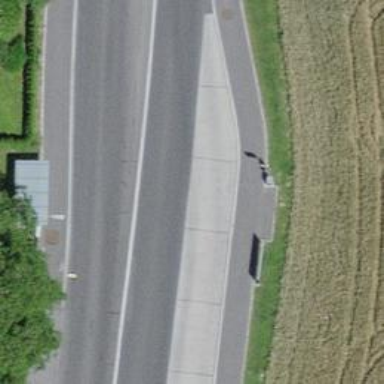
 serving as platform for public transportation."